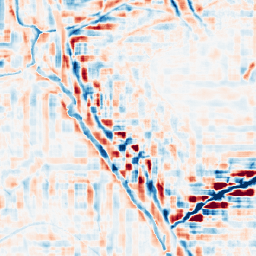
Category: wavelet
Decomposition family: wavelet_reverse_biorthogonal
Decomposition parameters: wavelet: rbio3.5
level: 4
Upsampling method: regularized
Upsampling parameters: scale: 2
lambda_reg: 0.001
Upsampling scale: 2